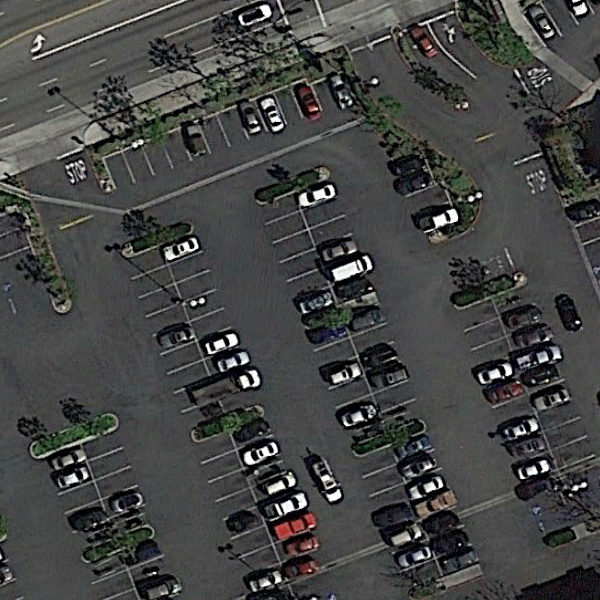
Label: Parking